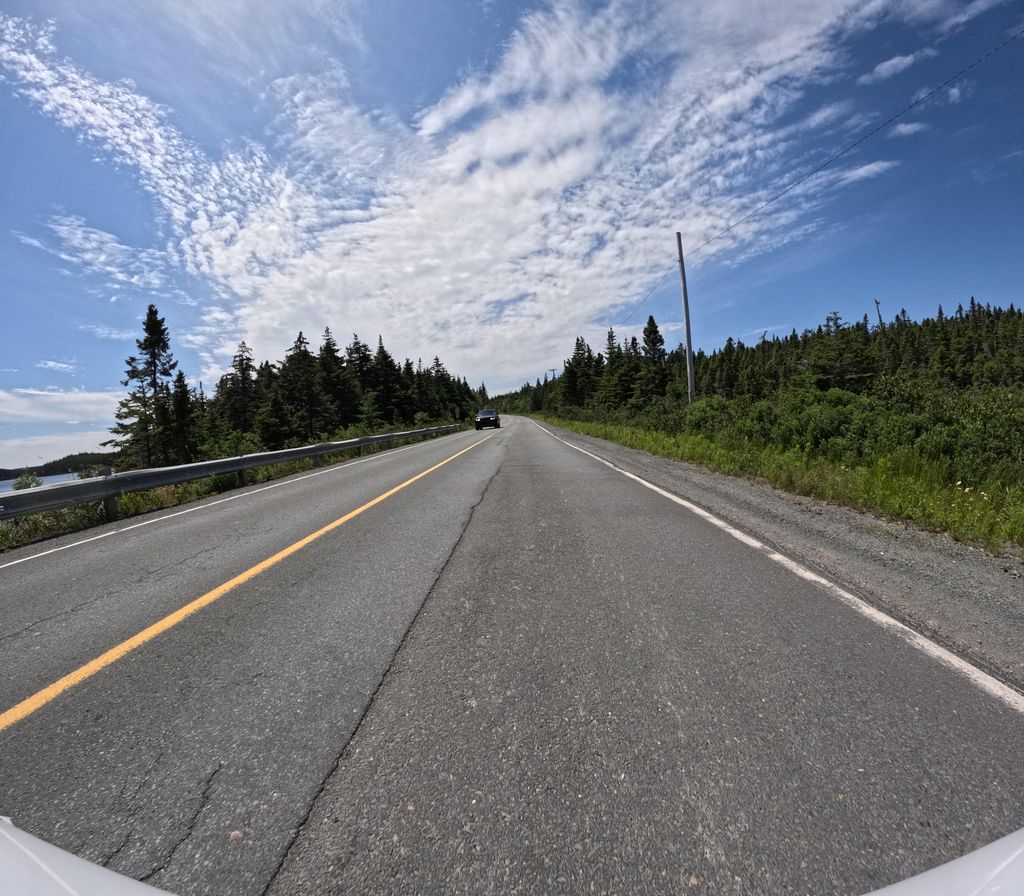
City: st_johns